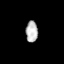
Tissue: prostate
Cell type: Fibroblasts
Senescence score: 0.7901
Nuclear area (px): 247
Mean DAPI intensity: 184.51